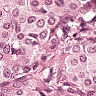
Metastatic tissue present: yes